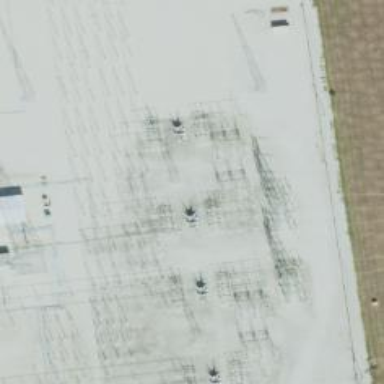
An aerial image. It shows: Switch for power supply.